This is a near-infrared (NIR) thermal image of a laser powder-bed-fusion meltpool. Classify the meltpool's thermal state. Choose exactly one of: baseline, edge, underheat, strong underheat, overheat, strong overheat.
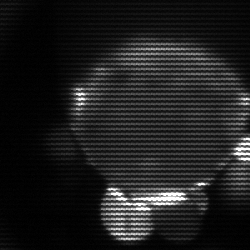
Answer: edge